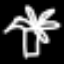
Label: palm tree